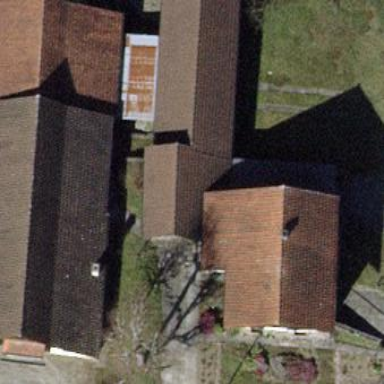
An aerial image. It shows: Shed.